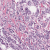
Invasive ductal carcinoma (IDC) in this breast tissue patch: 1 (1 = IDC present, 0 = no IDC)